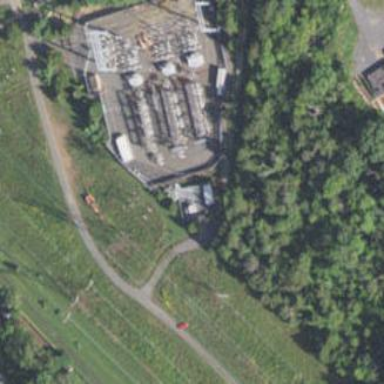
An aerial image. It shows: Distribution level power substation enclosed by fence.